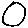
Label: circle